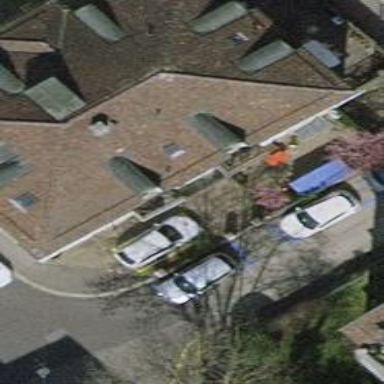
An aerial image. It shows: Hipped roof apartment building.